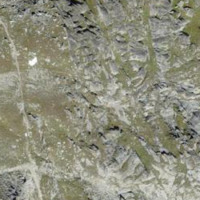
EUNIS habitat code: 48
Species observed at this site:
Silene acaulis
Aster alpinus
Leontopodium nivale